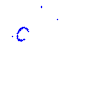
Particle: proton